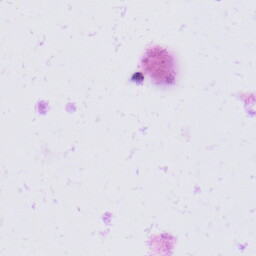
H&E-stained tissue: Skin